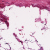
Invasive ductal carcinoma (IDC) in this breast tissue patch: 0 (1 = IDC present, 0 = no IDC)